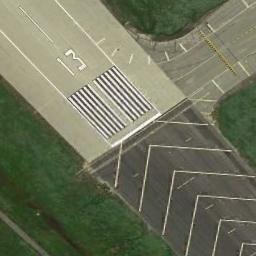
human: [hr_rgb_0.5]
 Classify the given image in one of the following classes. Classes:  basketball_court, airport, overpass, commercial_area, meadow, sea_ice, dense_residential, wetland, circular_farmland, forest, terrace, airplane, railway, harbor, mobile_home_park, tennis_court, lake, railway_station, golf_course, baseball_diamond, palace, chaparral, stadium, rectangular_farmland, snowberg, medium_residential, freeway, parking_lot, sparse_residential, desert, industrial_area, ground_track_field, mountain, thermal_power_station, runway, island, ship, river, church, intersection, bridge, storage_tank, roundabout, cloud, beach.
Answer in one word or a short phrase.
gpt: runway